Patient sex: M
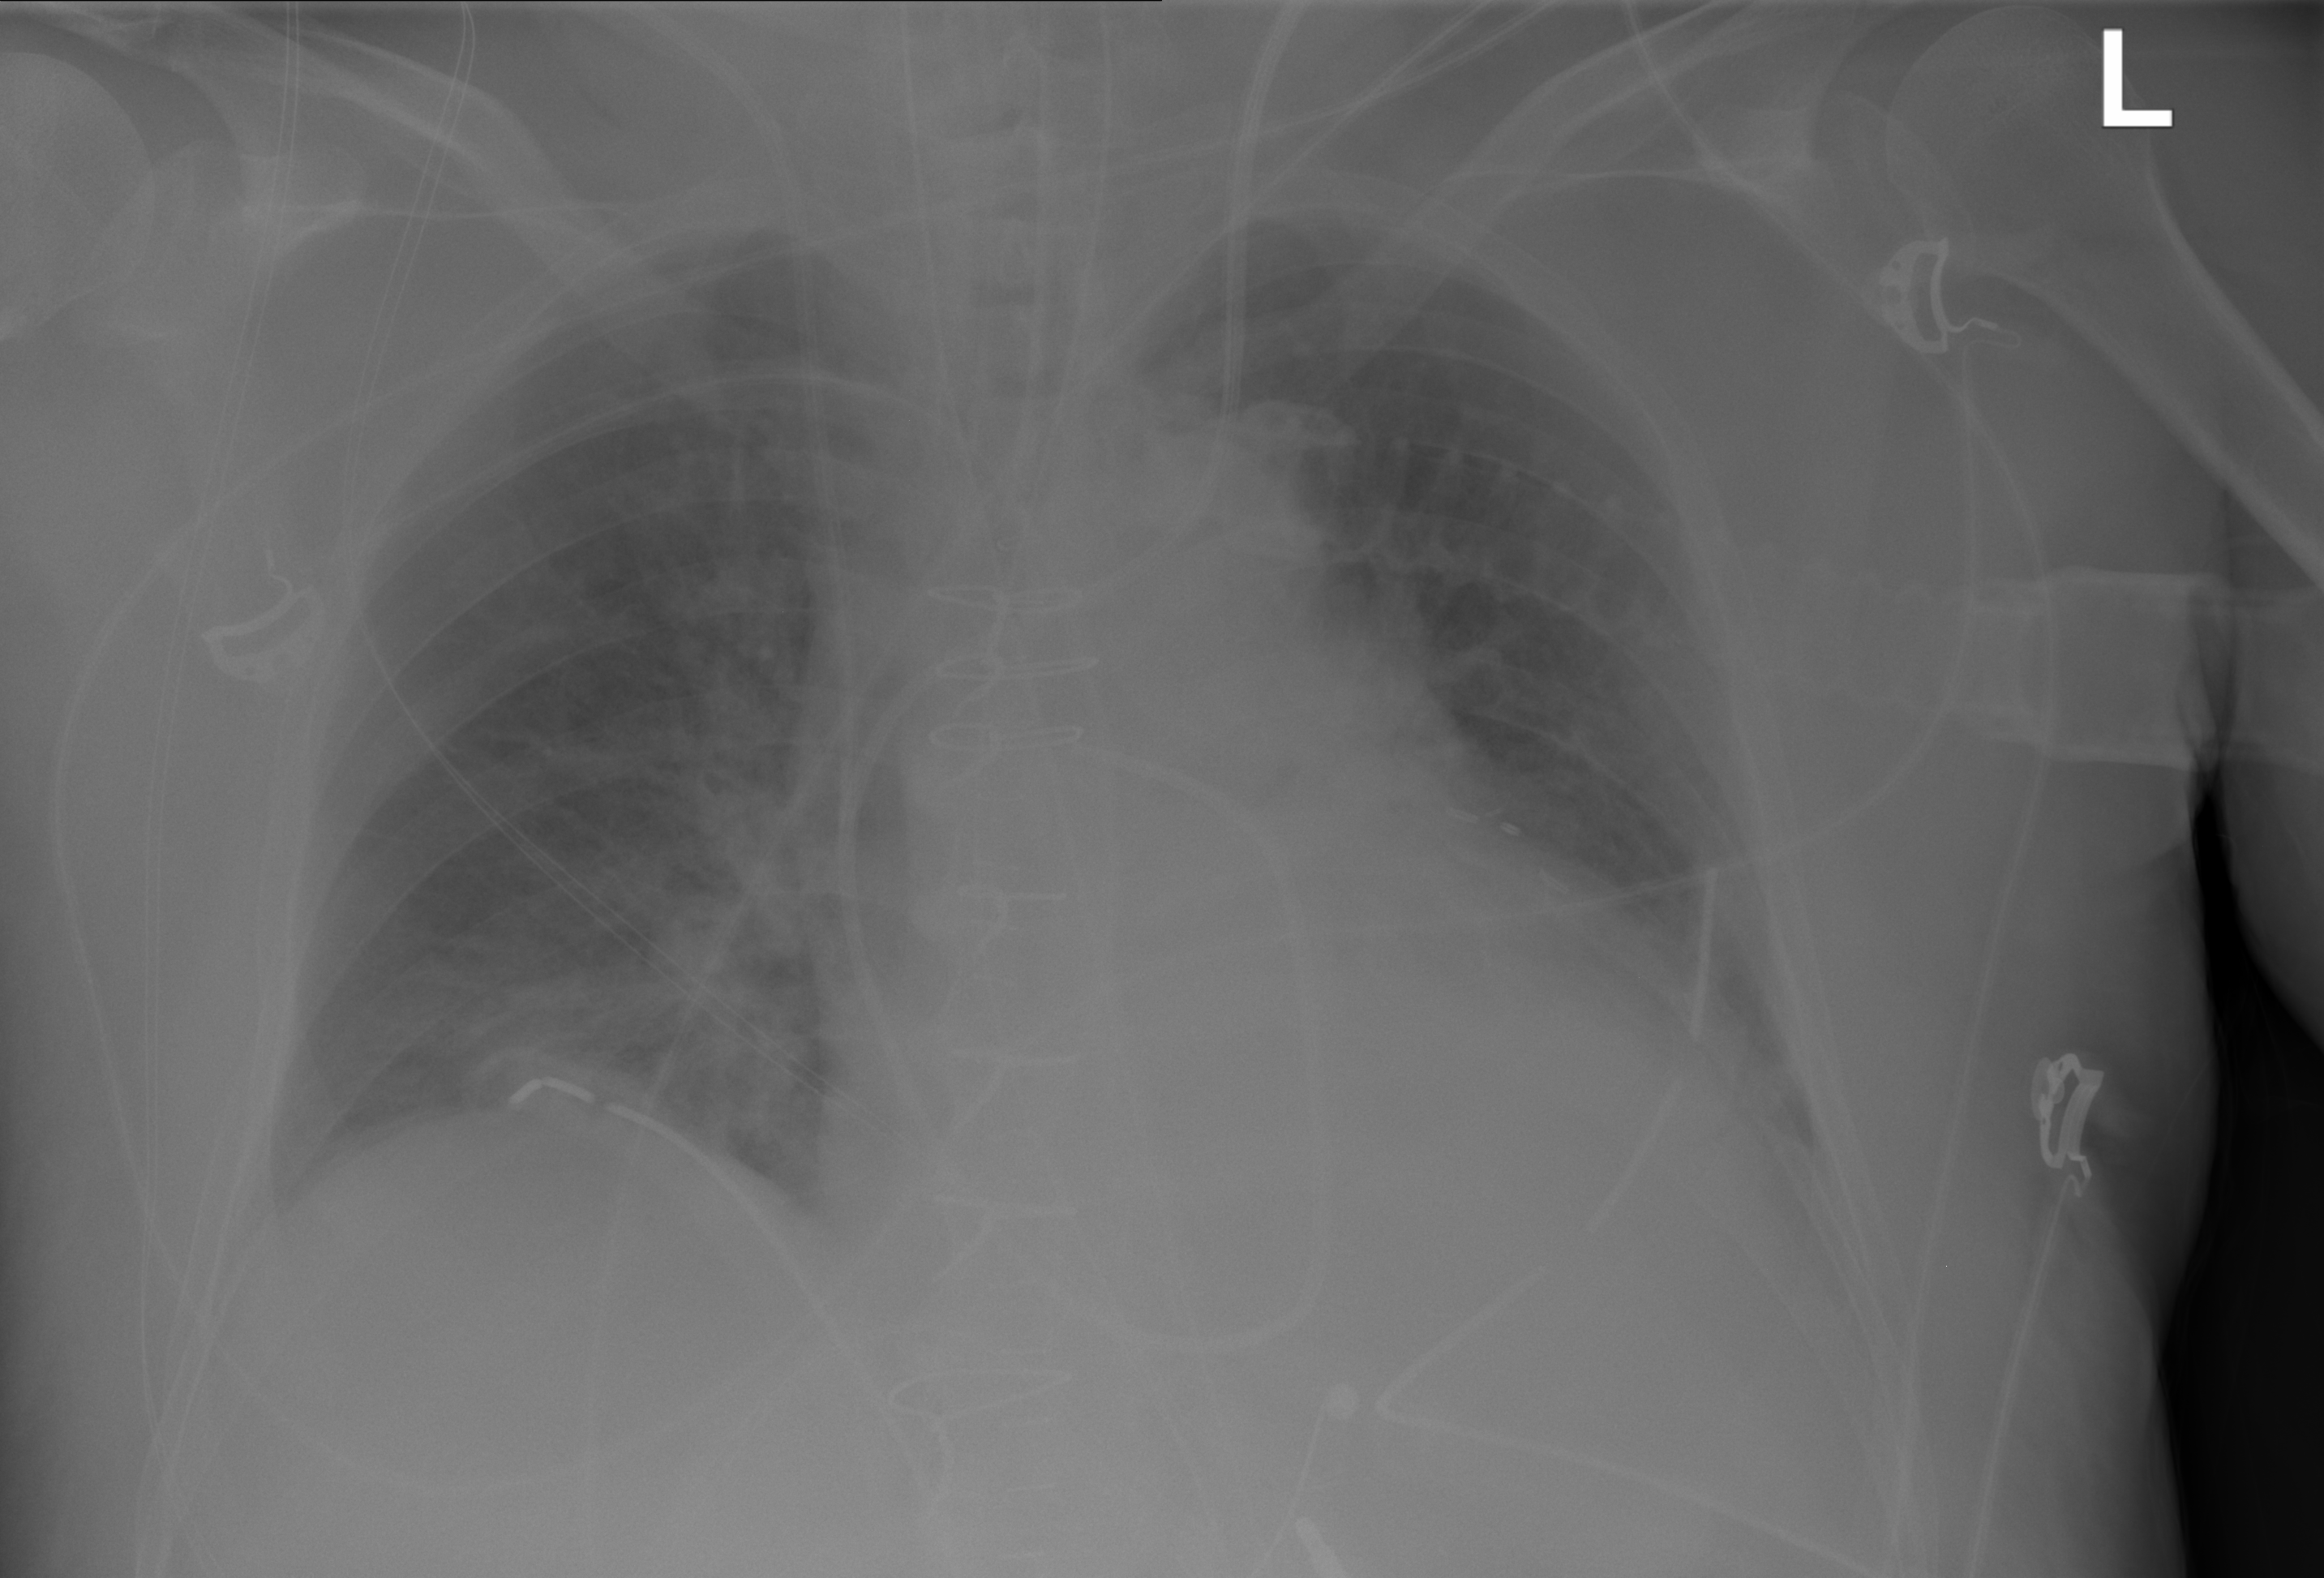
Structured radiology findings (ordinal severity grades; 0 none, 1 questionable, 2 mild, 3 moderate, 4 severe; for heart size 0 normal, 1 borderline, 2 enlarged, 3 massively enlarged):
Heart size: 2
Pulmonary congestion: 2
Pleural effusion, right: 0
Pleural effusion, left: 0
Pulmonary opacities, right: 2
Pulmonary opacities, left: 0
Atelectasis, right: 2
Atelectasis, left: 0